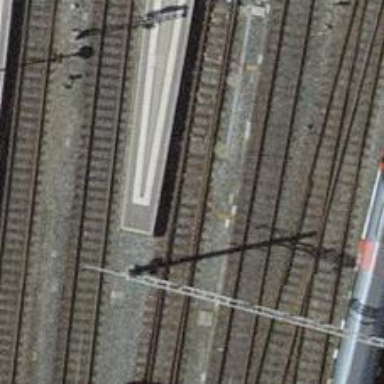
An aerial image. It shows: Single railway siding track.